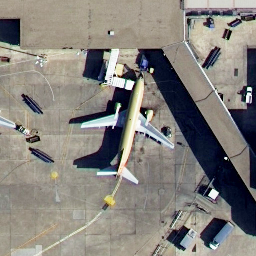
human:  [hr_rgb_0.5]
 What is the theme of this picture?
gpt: airport

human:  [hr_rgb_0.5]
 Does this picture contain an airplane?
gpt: yes

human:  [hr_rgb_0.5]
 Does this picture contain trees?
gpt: no

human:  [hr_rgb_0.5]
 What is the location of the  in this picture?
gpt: center